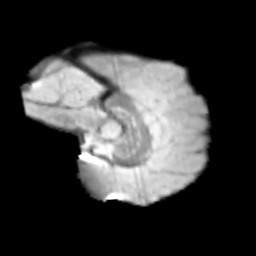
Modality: T2w
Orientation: sagittal
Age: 11
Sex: male
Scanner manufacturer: siemens
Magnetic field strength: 3 T
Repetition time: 3.8 s
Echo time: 0.07 s